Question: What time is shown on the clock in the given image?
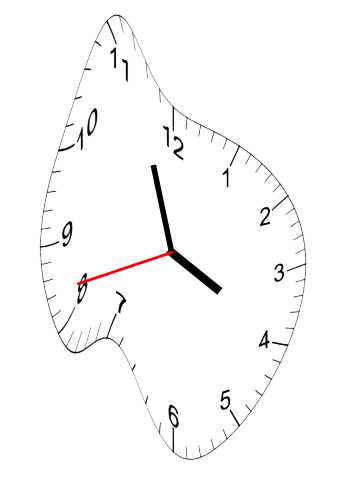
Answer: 03:56:42